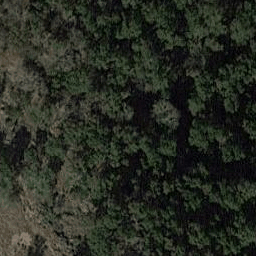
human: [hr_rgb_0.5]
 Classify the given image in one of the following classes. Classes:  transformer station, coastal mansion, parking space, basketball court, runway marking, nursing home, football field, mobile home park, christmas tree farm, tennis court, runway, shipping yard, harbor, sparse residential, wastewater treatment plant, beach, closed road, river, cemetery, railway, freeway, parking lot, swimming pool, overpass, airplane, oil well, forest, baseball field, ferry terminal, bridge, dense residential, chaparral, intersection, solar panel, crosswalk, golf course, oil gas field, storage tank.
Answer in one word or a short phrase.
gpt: forest